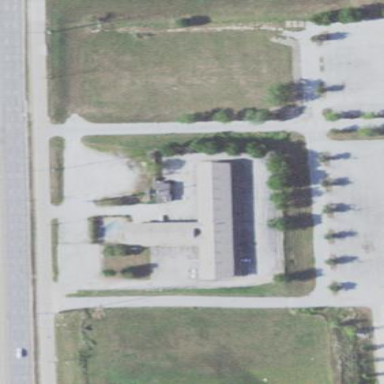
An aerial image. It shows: Motel building.